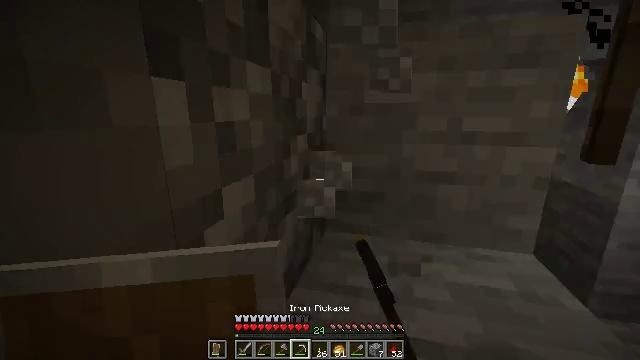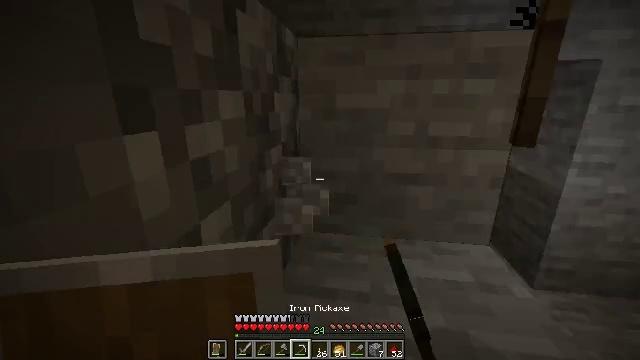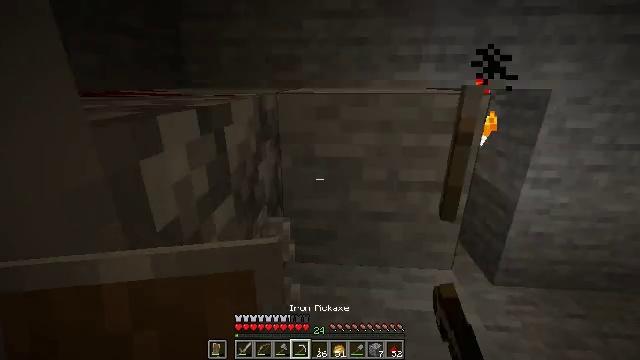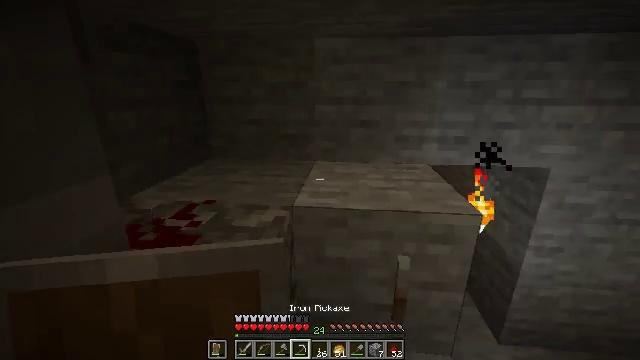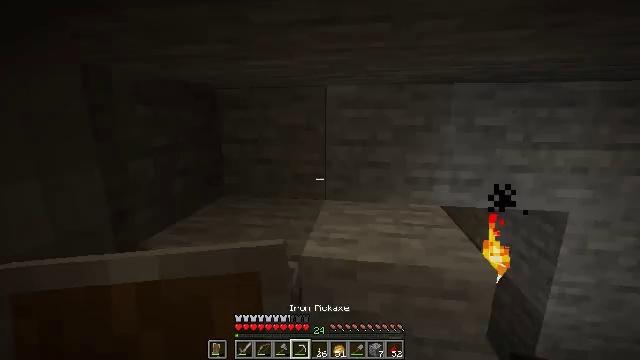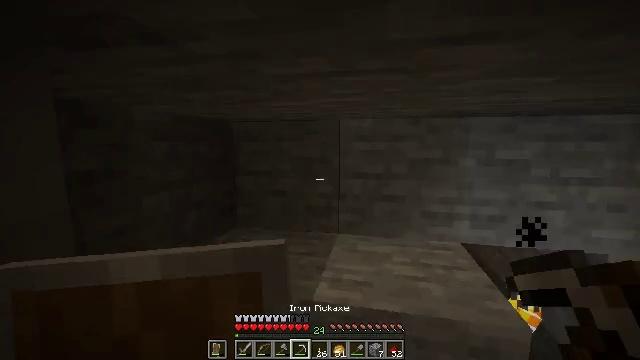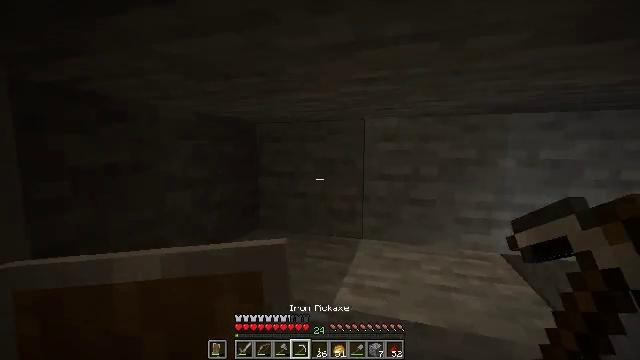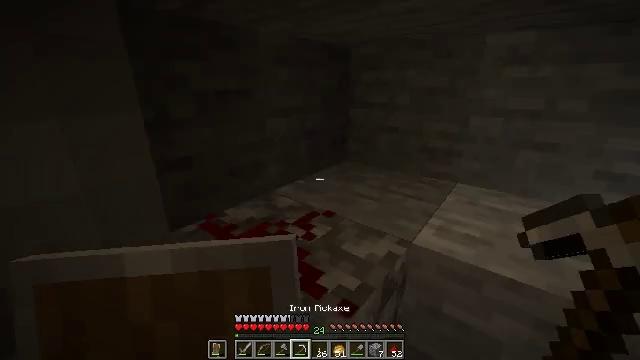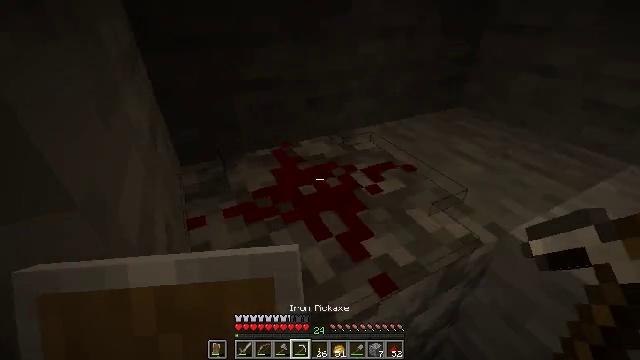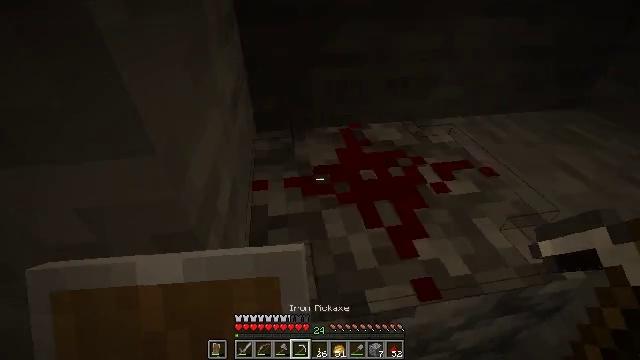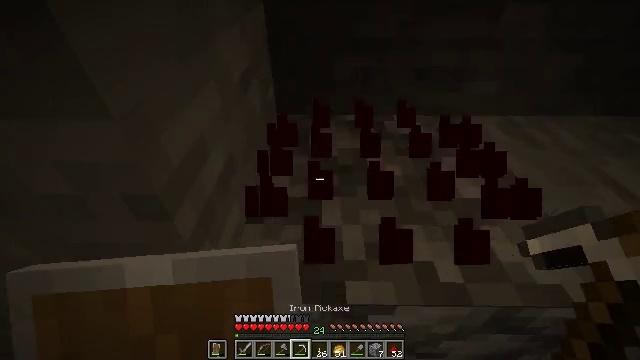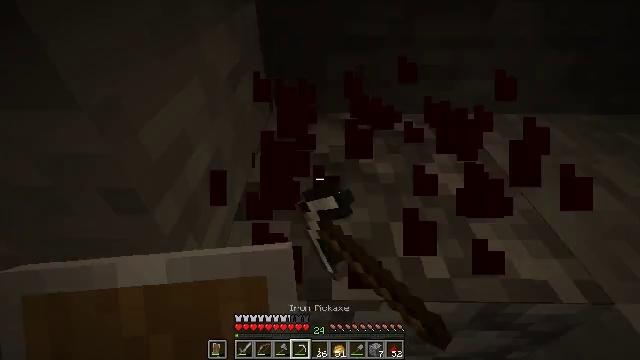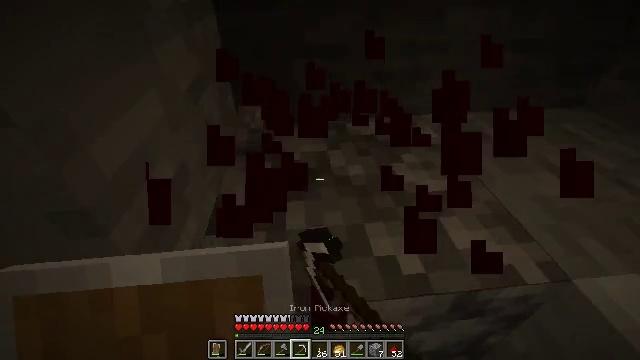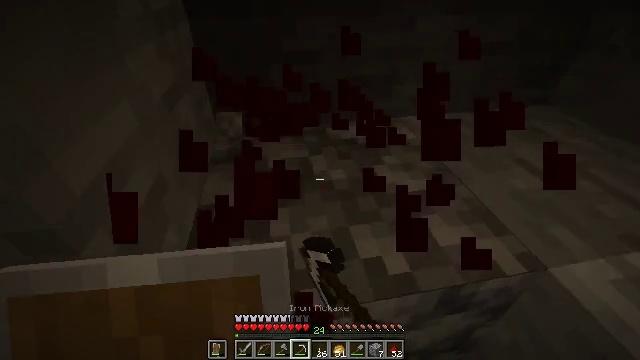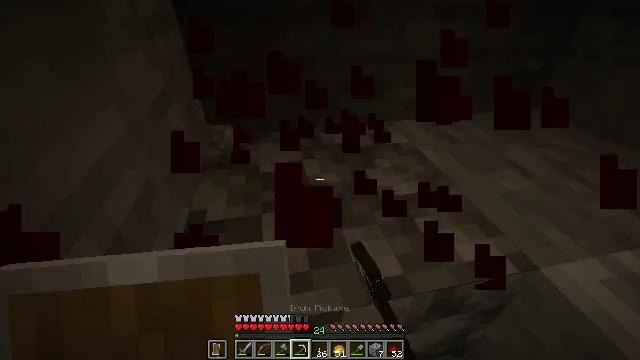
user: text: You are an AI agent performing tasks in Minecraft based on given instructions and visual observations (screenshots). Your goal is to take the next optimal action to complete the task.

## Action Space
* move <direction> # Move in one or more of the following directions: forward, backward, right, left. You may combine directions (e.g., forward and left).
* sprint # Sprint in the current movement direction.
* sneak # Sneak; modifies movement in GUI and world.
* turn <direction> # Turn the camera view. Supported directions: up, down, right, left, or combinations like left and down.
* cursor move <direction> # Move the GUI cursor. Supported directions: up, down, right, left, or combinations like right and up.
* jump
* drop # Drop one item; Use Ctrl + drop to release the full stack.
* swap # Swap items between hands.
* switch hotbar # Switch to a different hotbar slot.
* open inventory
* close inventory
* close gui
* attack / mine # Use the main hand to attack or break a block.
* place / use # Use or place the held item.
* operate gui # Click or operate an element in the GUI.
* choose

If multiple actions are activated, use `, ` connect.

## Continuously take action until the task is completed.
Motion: motion action
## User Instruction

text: Collect redstone wire by mining it.
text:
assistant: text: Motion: move forward, turn right and down, jump
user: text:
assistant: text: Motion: move forward, turn right and down, jump
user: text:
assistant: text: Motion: move forward, turn left and up, jump
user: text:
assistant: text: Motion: move forward, turn left and up, jump
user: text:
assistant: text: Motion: move forward, turn left and up, jump
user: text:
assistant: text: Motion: move forward, turn left and up, jump
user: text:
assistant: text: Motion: move forward and move right, turn left and down
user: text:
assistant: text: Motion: move forward and move right, turn left and down
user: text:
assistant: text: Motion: turn left and down
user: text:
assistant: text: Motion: turn left and down, attack / mine
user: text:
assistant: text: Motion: attack / mine
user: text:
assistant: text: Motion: turn right and up
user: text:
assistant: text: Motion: turn right and up
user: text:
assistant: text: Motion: turn right and up
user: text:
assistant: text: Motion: no_op